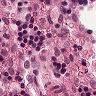
Metastatic tissue present: no